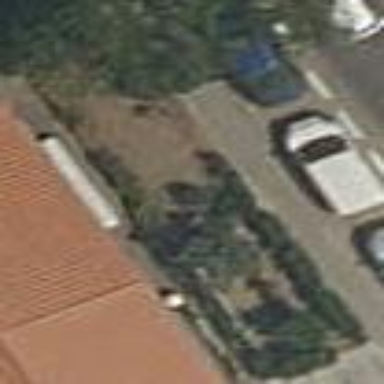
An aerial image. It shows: Garden with kerb barrier.